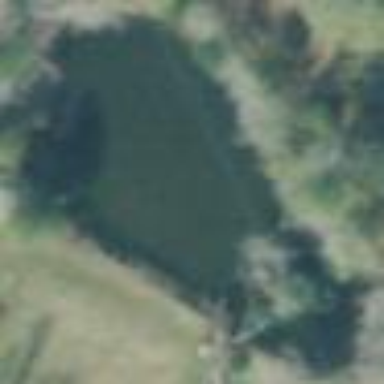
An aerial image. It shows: Peaceful pond surrounded by nature.